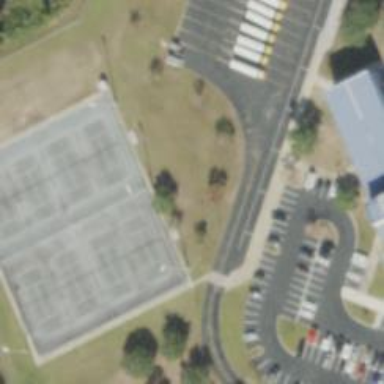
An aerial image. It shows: Paved tennis court in leisure land pitch.